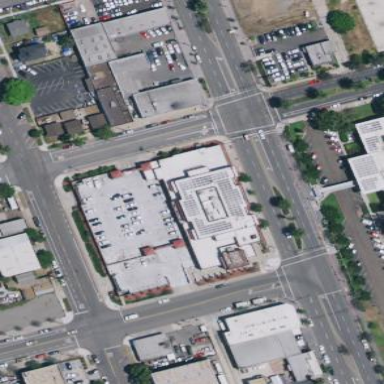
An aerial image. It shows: Police building.